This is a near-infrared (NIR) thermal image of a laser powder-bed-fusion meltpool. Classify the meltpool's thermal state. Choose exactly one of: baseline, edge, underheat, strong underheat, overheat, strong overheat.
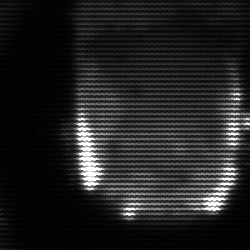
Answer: baseline